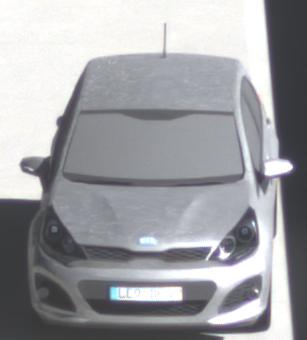
Make: KIA
Model: Rio 1.2
Detailed model: Rio (UB)
Model produced from: 2011/09
Model produced until: 2015/01
Doors: 3
Color: white
Road condition: dry road
Daytime: morning or afternoon
Contrast: high contrast